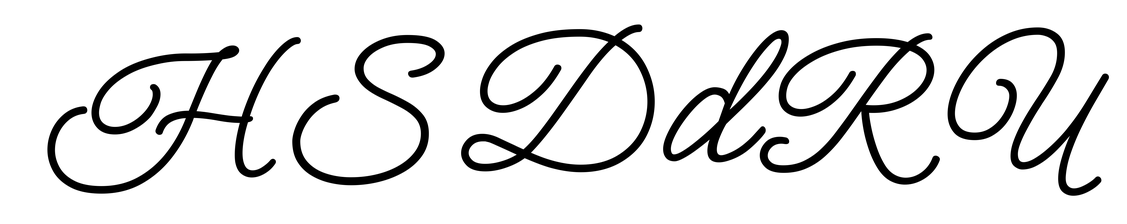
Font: MeowScript-Regular